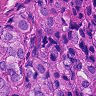
Metastatic tissue present: yes